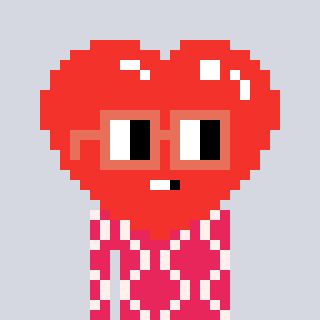
a pixel art character with square orange glasses, a heart-shaped head and a redpinkish-colored body on a cool background